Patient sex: M
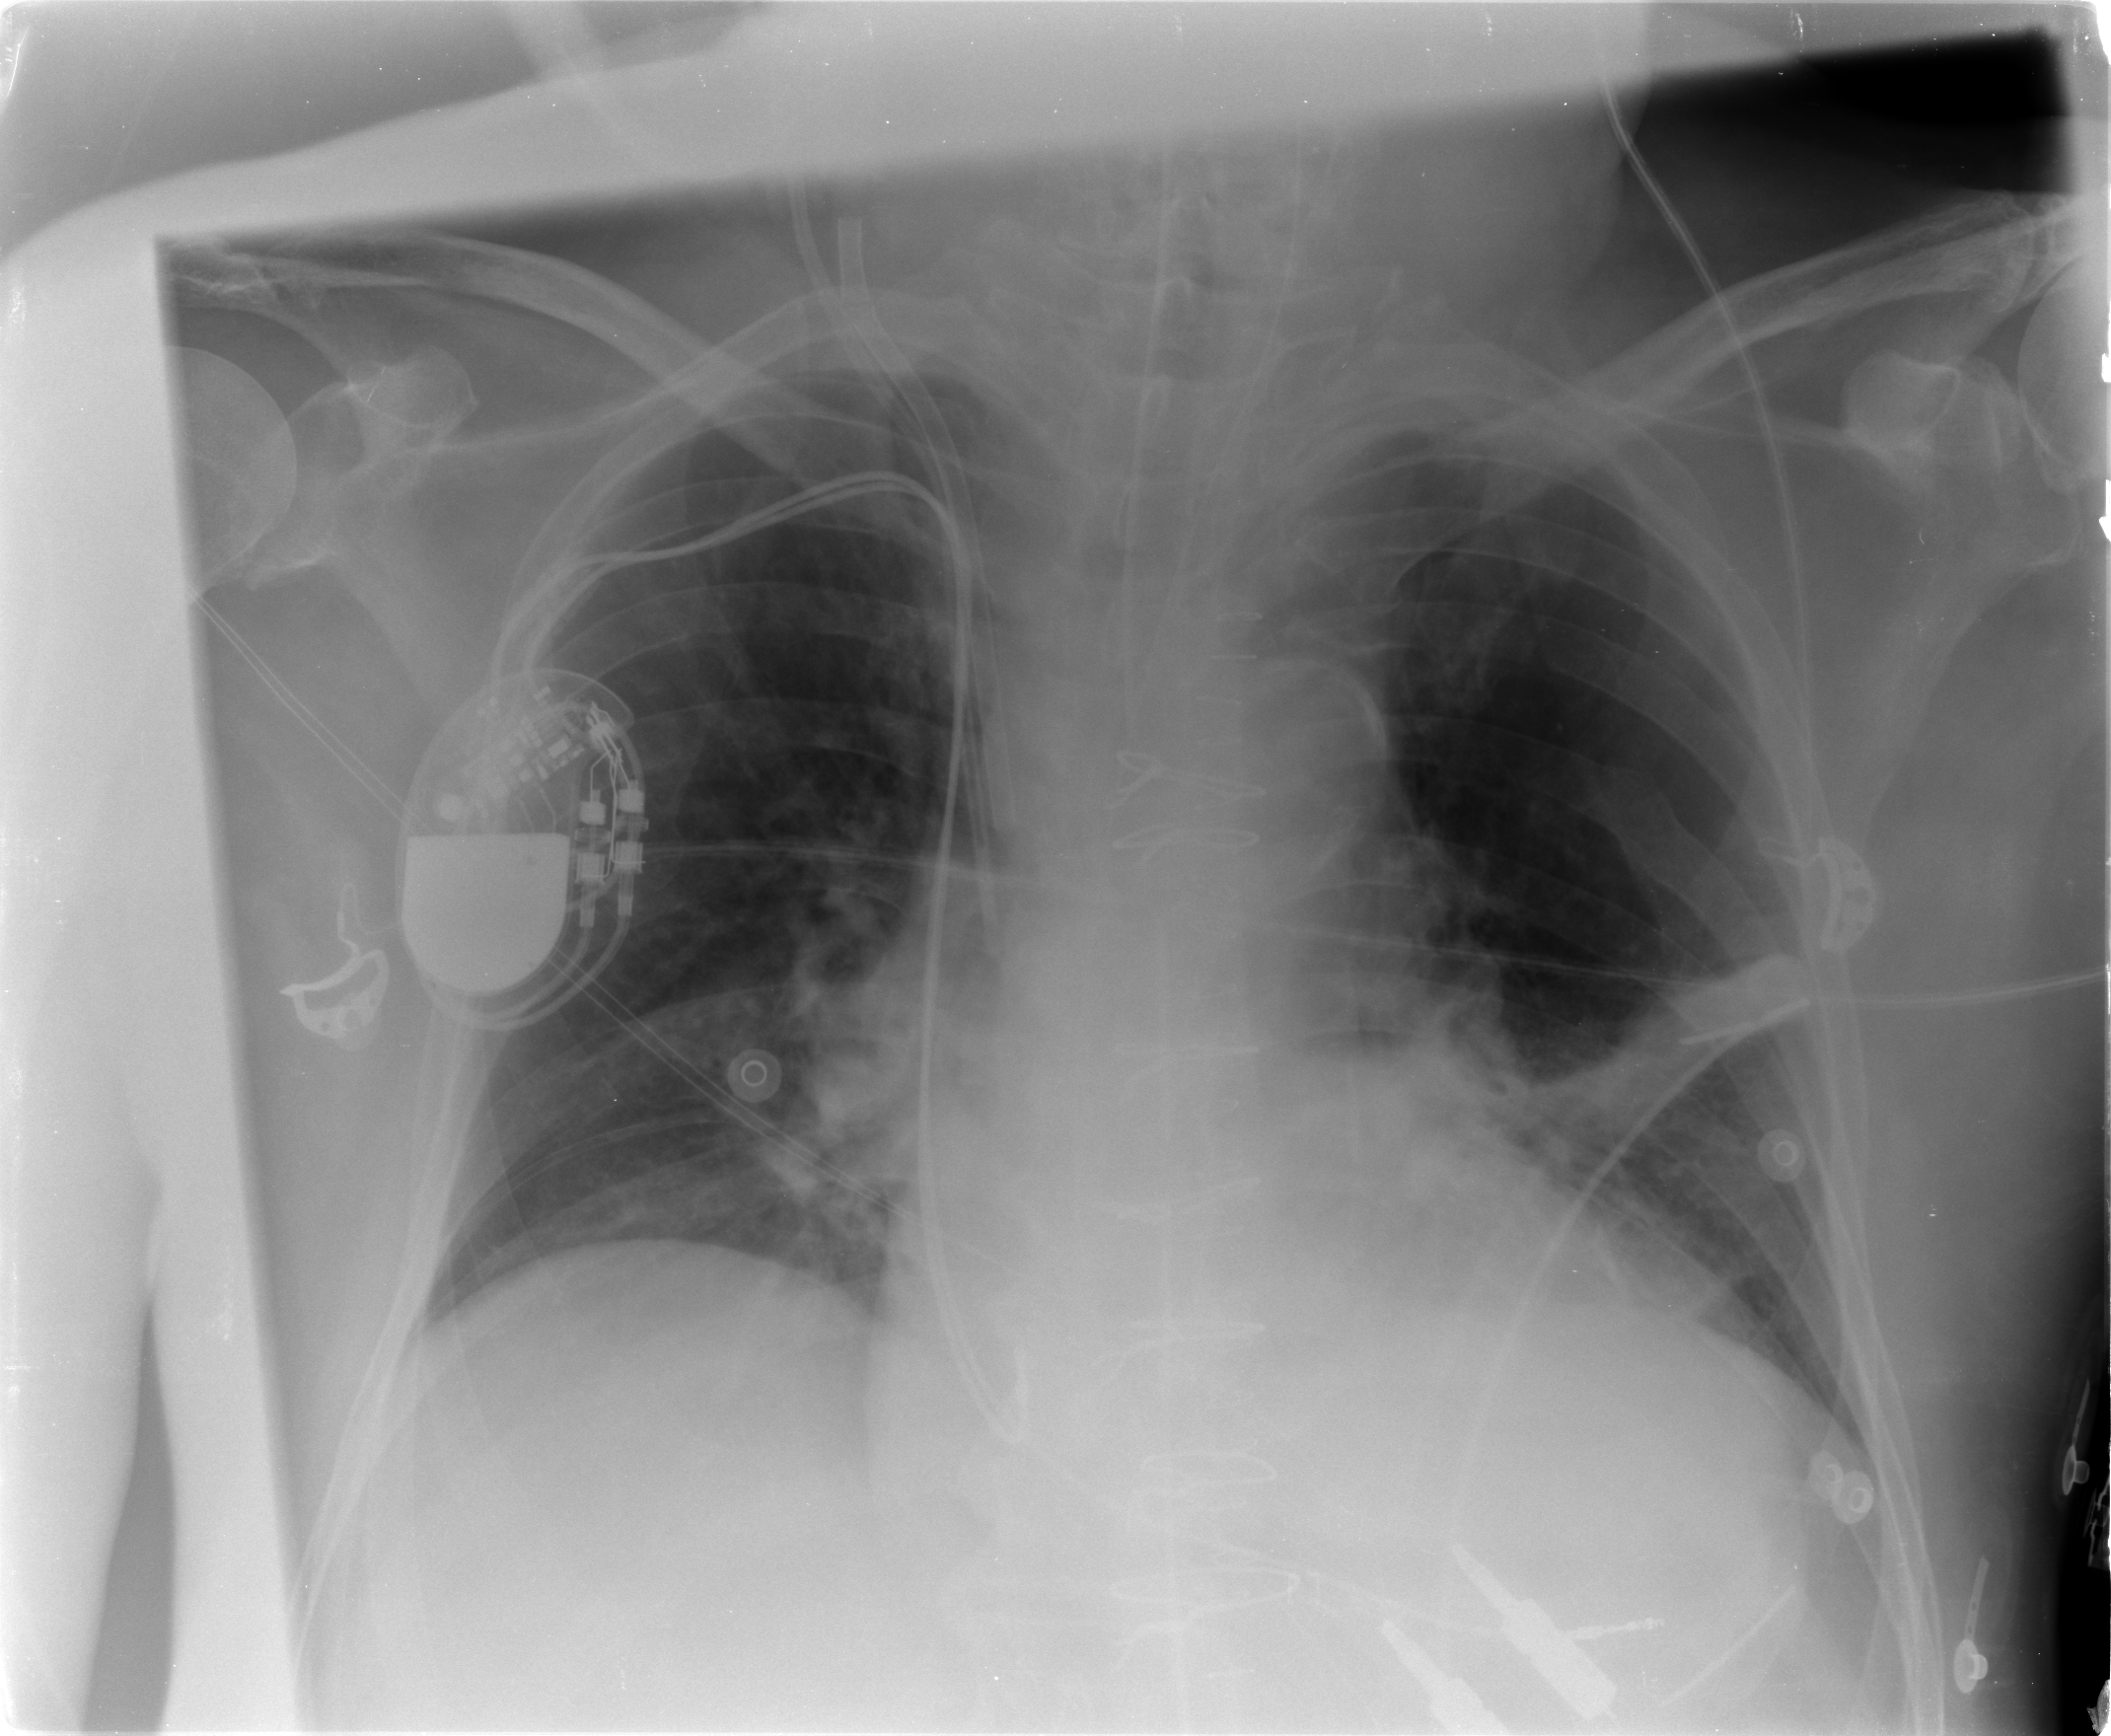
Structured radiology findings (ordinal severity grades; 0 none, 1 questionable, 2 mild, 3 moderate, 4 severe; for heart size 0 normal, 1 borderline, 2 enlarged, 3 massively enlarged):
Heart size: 0
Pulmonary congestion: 1
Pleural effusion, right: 0
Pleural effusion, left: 0
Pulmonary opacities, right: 1
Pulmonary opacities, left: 1
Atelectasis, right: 2
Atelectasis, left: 2